Field crop: maize
Growth stage: 2
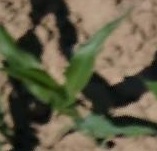
Species: maize